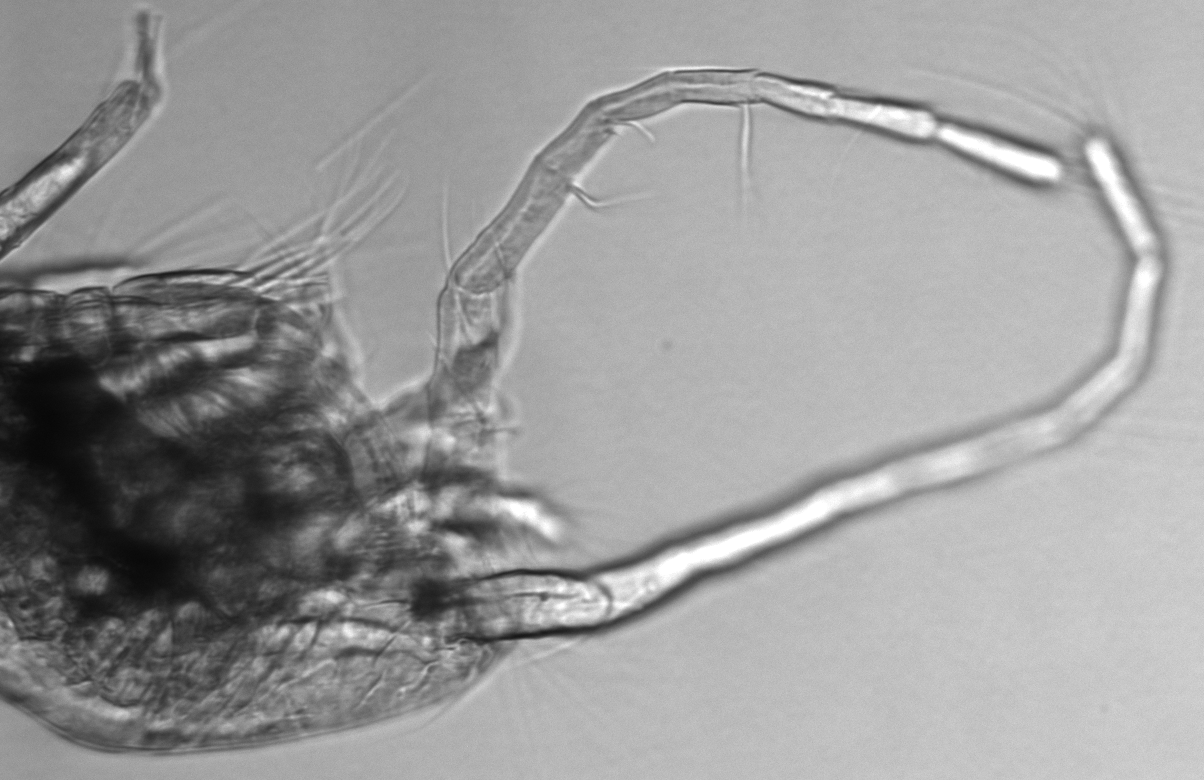
Label: zooplankton